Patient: sex M, age 71
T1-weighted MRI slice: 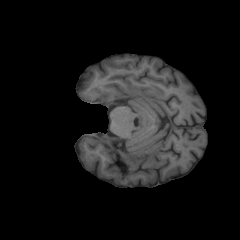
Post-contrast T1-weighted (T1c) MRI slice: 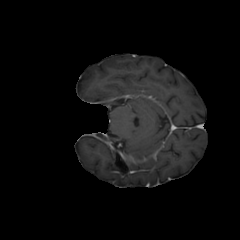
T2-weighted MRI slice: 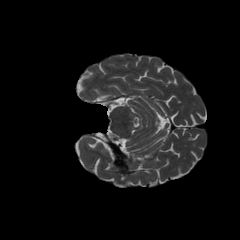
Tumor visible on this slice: no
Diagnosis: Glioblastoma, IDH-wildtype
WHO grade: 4